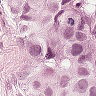
Metastatic tissue present: yes